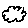
Label: cloud